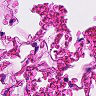
Metastatic tissue present: no